Question: i use <URL> to draw my chart, i want draw a circle with some text on that in my data, i use symbol property in point, my code like this:
'''
points: {
show: true,
symbol: self.drawSymbol,
fillColor: 'blue'
},
drawSymbol: function(ctx, x, y, radius, shadow) {
ctx.arc(x, y, 15, 0, 2 * Math.PI, false);
ctx.fill('65kg',x,y);
},
'''
this is not all code, the drawSymbol method invoked in every time drawing my data, my the chart didn't show as my expect,

you see, the text was covered by the circle, how could this happen?
how to draw a text on my point?
is there any other solution?
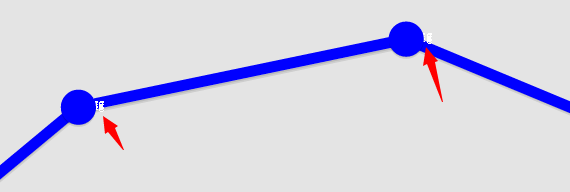
Answer: Within flots point drawing routine, it calls the custom symbol function (which in your case writes the text) and then after that (on top) it fills the symbol with your blue color. To do what you want you'll have to disable flots fill and fill it yourself inside your 'drawSymbol' .
In your options:
'''
points: {
show: true,
symbol: drawSymbol,
fill: false // disable flots fill
},
'''
And modify your drawSymbol to:
'''
var drawSymbol = function(ctx, x, y, radius, shadow) {
ctx.arc(x, y, 15, 0, 2 * Math.PI, false);
ctx.fillStyle = "blue";
ctx.fill(); // fill it yourself
ctx.font = "12px 'Segoe UI'";
ctx.fillStyle = "white";
ctx.textAlign = 'center';
ctx.fillText('65kg', x, y + 4); //now the text
}
'''
Here's a fiddle <URL>.

To access your data from 'drawSymbol':
'''
var drawSymbol = function(ctx, x, y, radius, shadow) {
// keep track of how many times you've called this
if (this.numCalls == undefined){
this.numCalls = -1;
}
this.numCalls++;
// flot "over" draws
// so always keep the index correct...
if (this.numCalls >= someData[0].data.length){
this.numCalls = this.numCalls - someData[0].data.length;
}
//console.log(this.numCalls);
ctx.arc(x, y, 15, 0, 2 * Math.PI, false);
ctx.fillStyle = "blue";
ctx.fill();
ctx.font = "12px 'Segoe UI'";
ctx.fillStyle = "white";
ctx.textAlign = 'center';
// access your data point
ctx.fillText(someData[0].data[this.numCalls][3]+'kg', x, y + 4);
}
'''
Updated <URL>.